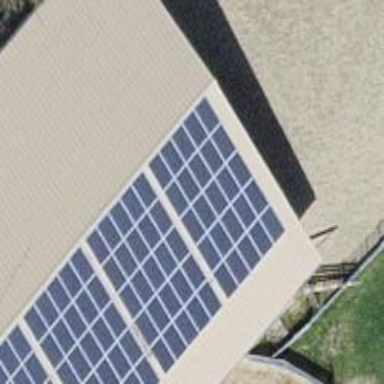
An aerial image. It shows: Solar power generator using photovoltaic panels.